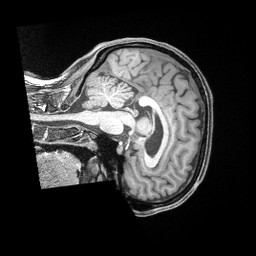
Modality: T1w
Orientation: sagittal
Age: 39
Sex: female
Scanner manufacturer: siemens
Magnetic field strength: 3 T
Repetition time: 2 s
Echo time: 0.00211 s